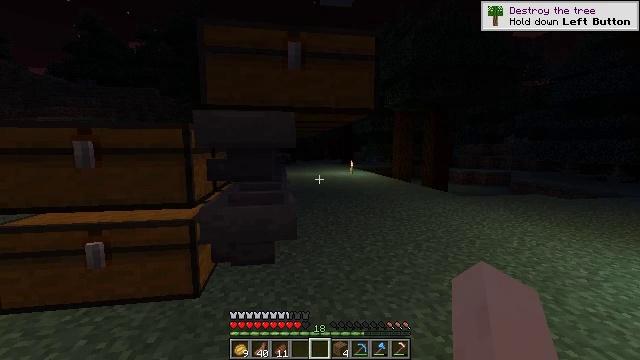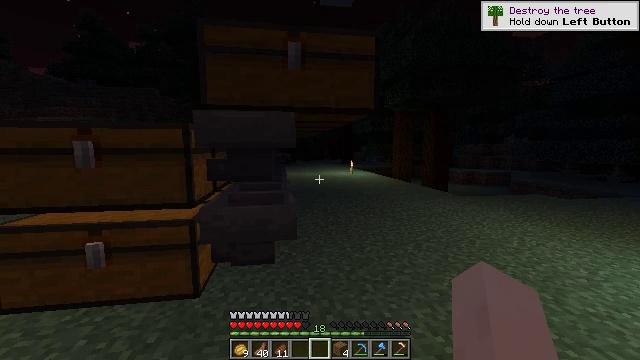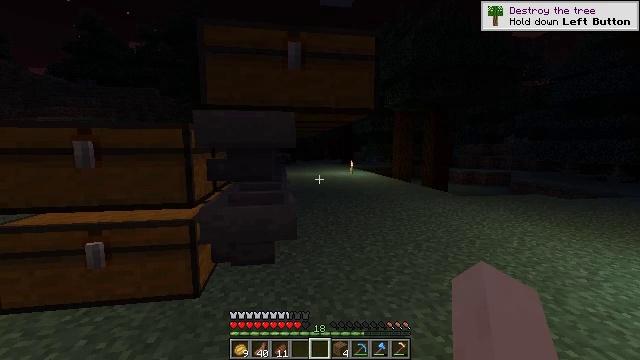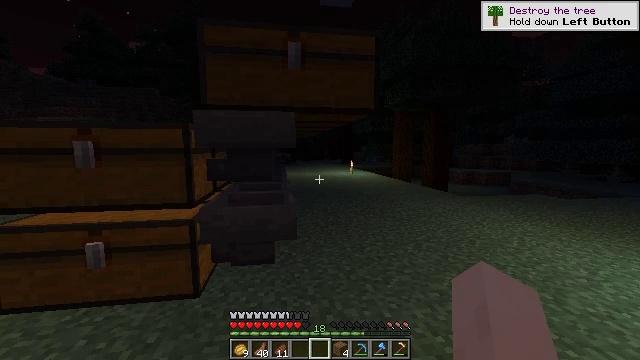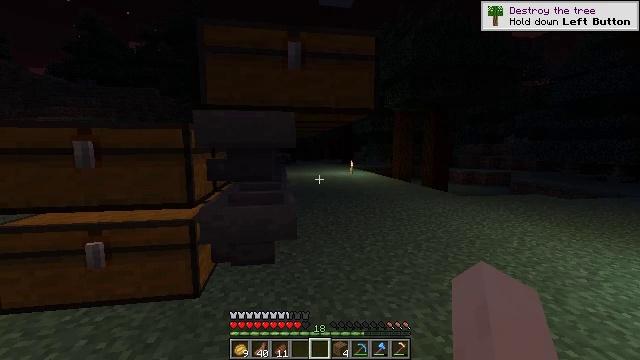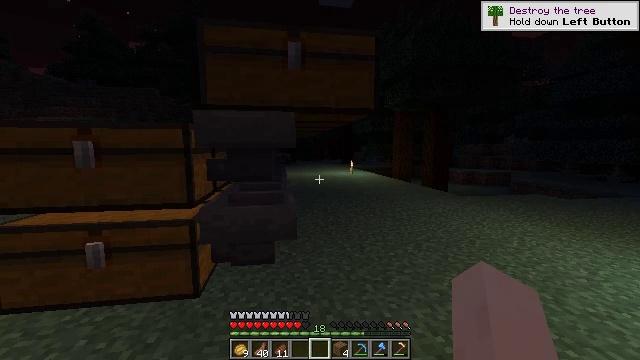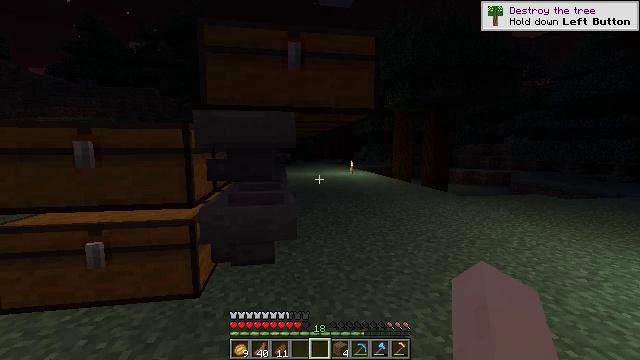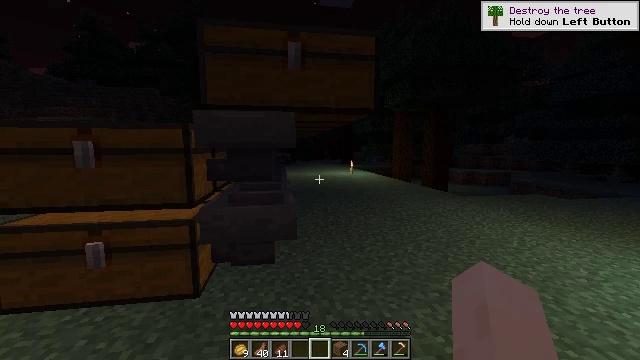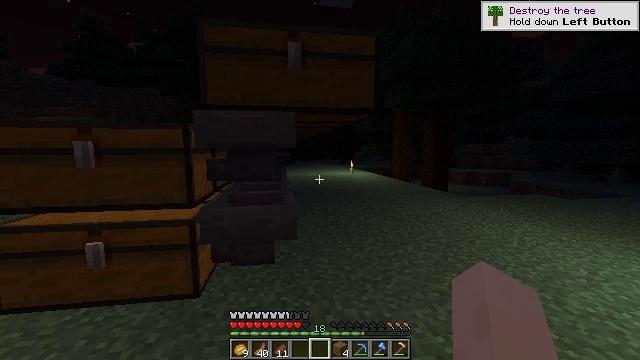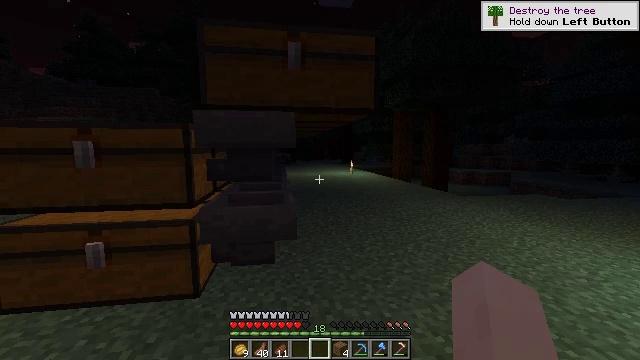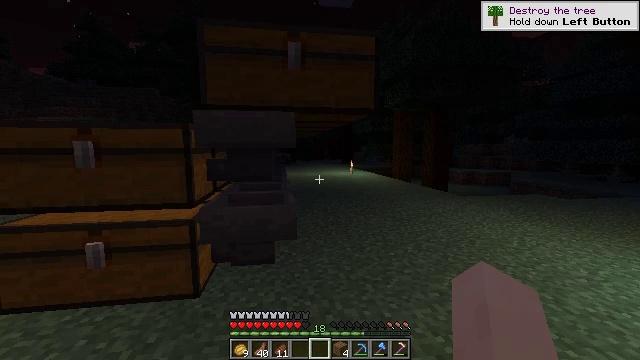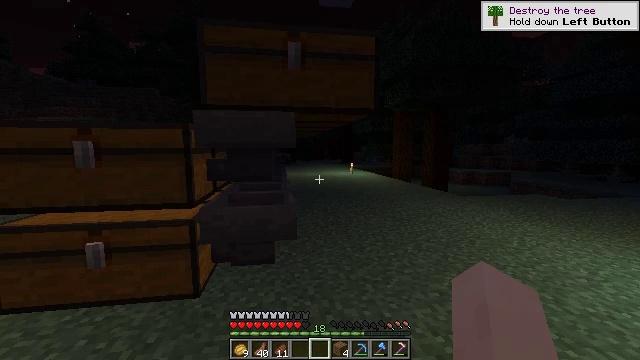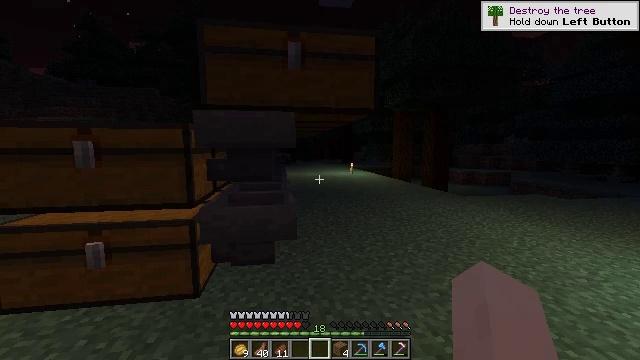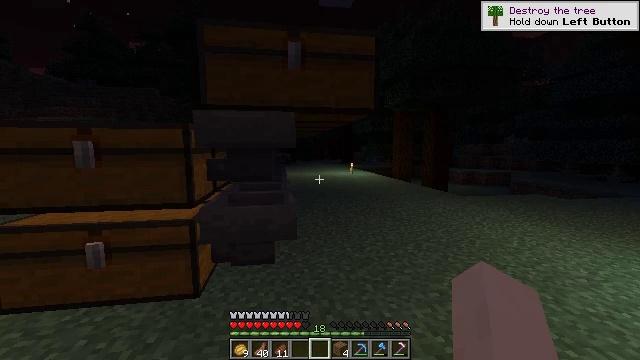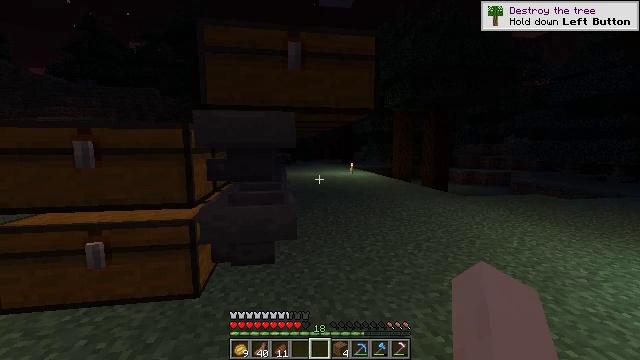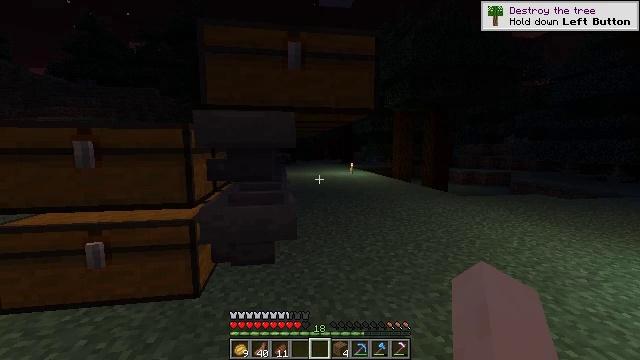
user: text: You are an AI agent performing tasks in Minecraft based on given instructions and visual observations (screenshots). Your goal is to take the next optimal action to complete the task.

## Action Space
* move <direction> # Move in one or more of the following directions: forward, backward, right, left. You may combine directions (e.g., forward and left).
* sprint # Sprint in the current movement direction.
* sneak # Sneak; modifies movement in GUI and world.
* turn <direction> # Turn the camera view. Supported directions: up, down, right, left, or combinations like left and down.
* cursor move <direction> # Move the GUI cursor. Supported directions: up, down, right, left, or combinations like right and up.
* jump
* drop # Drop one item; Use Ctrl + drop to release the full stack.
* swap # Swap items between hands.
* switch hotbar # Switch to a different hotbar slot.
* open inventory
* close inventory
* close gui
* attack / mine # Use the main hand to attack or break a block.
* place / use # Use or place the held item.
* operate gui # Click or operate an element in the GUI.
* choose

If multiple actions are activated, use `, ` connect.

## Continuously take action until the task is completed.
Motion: motion action
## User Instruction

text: mine block trapped chest
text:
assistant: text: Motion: no_op
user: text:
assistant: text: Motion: no_op
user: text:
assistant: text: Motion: no_op
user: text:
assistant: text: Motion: no_op
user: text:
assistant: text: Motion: no_op
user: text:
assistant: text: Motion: no_op
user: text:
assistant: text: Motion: no_op
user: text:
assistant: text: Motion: no_op
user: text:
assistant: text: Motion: no_op
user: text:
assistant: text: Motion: no_op
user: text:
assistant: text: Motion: no_op
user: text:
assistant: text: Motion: no_op
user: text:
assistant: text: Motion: no_op
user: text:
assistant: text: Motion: no_op
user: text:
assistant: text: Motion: no_op
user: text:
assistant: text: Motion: no_op
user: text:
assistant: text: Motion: no_op
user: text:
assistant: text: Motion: no_op
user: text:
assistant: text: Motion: no_op
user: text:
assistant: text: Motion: no_op
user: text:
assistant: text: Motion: no_op
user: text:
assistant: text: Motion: no_op
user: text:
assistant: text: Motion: no_op
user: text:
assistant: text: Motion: no_op
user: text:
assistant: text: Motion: no_op
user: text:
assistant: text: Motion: no_op
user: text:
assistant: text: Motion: no_op
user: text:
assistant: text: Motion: no_op
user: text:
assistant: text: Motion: no_op
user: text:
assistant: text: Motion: no_op